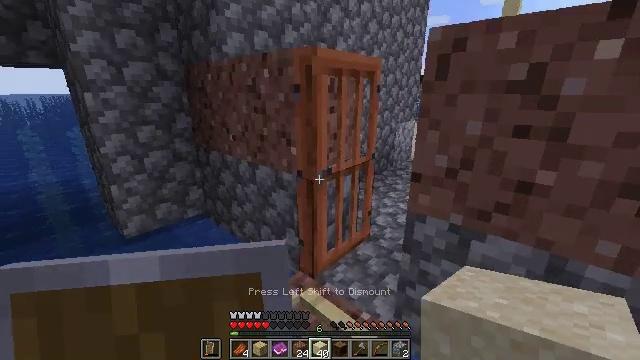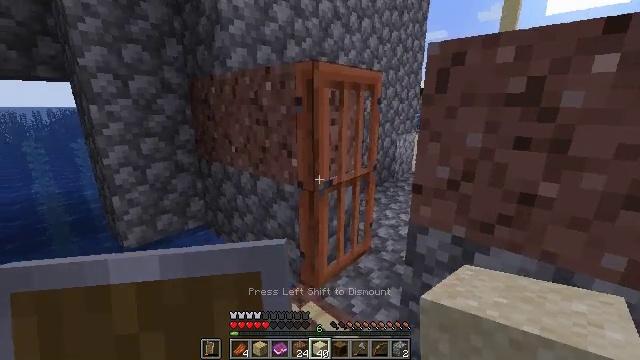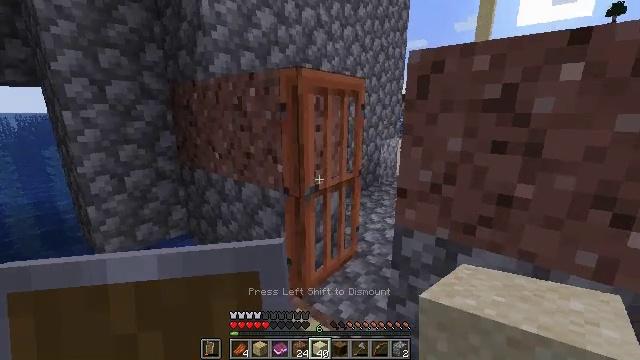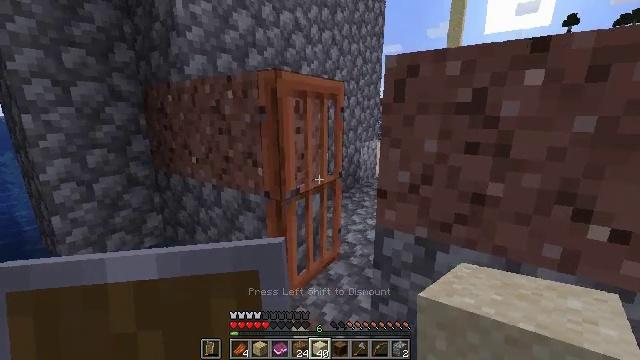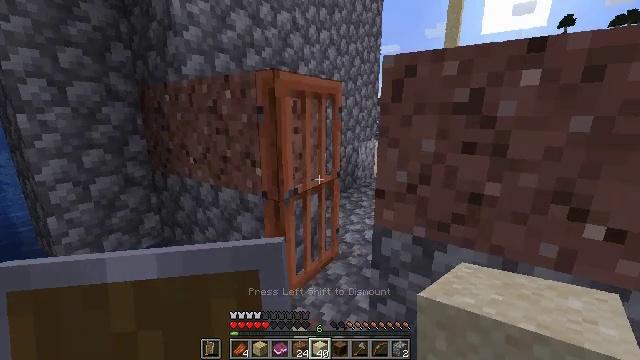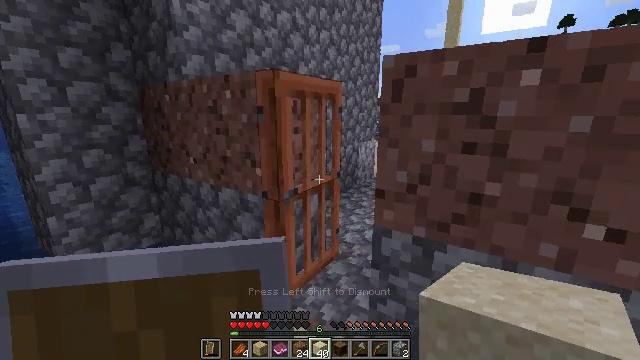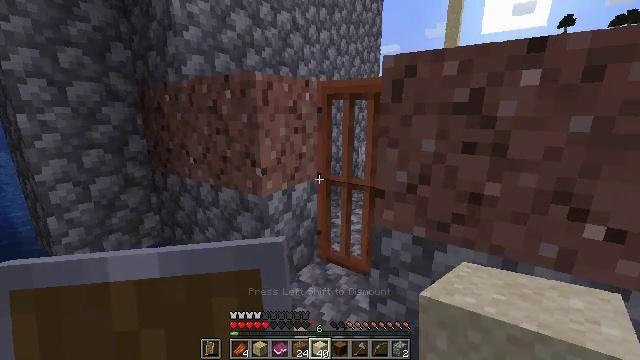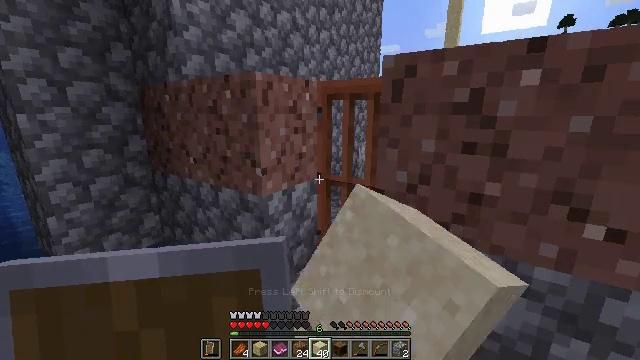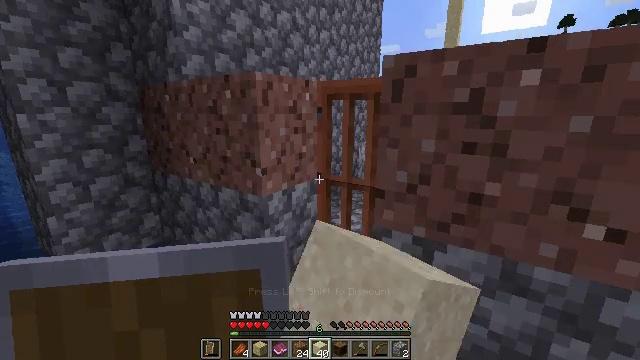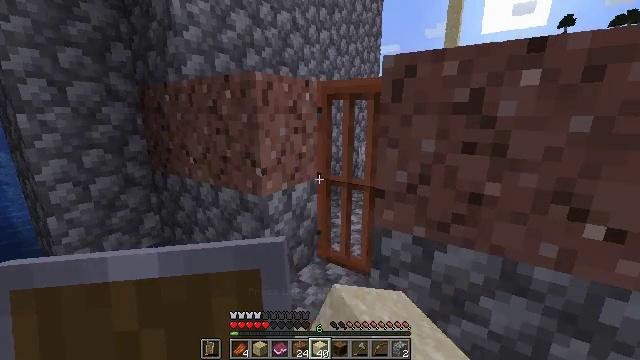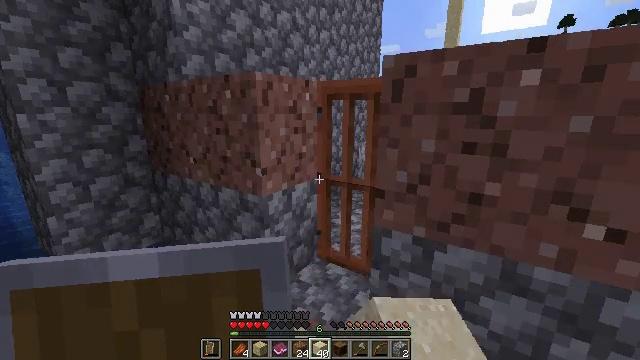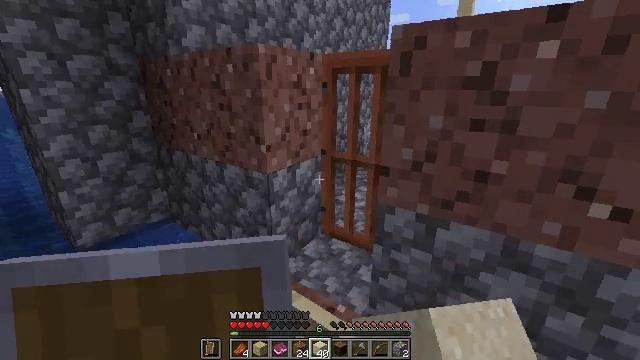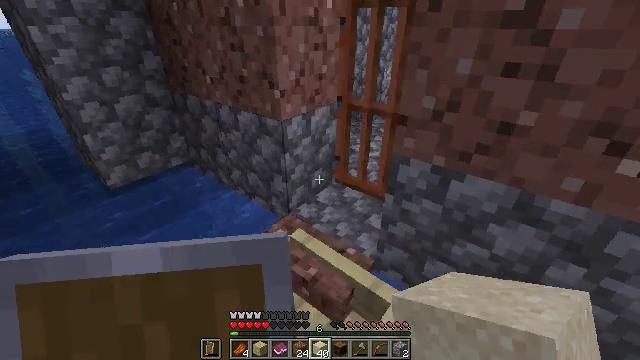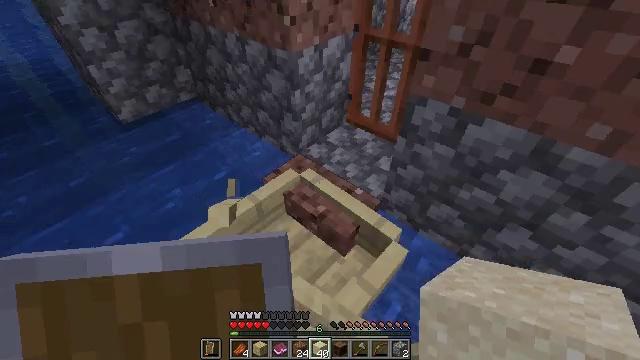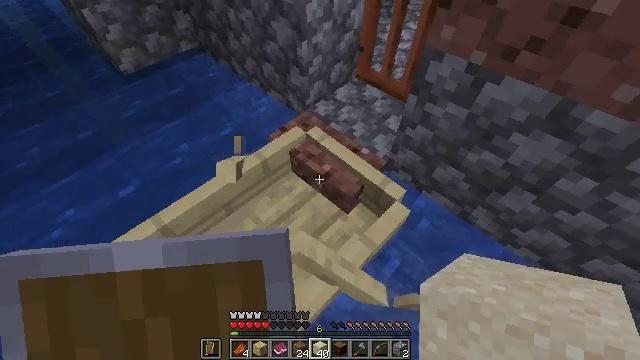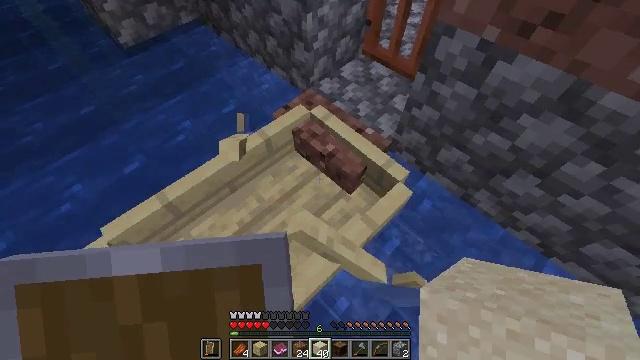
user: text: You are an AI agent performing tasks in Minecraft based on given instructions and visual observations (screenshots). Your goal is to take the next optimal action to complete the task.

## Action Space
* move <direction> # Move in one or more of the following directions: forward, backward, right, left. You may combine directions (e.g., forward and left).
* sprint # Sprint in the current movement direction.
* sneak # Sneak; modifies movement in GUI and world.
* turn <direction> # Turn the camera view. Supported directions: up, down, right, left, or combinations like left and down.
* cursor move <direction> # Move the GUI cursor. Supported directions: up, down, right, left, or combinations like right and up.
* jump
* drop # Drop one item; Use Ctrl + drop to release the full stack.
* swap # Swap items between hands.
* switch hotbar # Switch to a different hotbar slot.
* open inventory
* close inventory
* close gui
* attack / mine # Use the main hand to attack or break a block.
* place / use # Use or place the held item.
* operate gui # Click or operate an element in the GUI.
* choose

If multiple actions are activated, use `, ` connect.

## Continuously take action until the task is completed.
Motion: motion action
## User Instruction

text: Gather packed ice blocks.
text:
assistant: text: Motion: turn up
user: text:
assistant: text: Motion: turn right and up
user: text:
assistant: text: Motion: turn right
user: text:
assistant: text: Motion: no_op
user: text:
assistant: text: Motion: no_op
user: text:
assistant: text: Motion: use / place
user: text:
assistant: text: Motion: use / place
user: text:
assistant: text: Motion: use / place
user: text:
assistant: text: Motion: use / place
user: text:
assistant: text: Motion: no_op
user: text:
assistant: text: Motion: turn left and down
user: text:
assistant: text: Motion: turn left and down
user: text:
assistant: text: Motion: turn left and down
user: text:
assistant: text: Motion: turn left and down
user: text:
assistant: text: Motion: turn left and down
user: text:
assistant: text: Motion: turn left and down
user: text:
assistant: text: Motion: turn down
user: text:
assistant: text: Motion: no_op
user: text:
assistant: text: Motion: no_op
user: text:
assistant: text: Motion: no_op
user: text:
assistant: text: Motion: use / place
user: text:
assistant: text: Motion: use / place
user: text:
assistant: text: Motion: use / place
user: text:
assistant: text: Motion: use / place
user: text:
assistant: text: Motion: no_op
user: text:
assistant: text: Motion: no_op
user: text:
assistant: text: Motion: no_op
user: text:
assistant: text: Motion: no_op
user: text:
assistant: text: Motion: no_op
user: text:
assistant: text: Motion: no_op